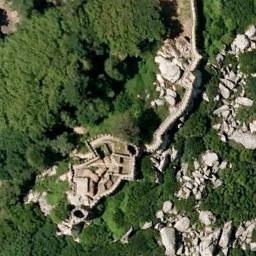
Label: palace